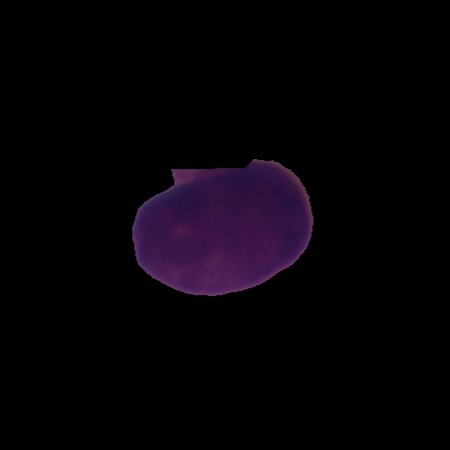
Label: healthy